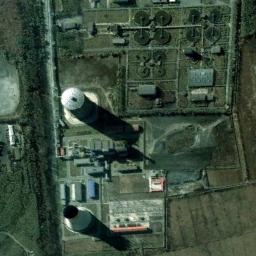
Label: thermal_power_station